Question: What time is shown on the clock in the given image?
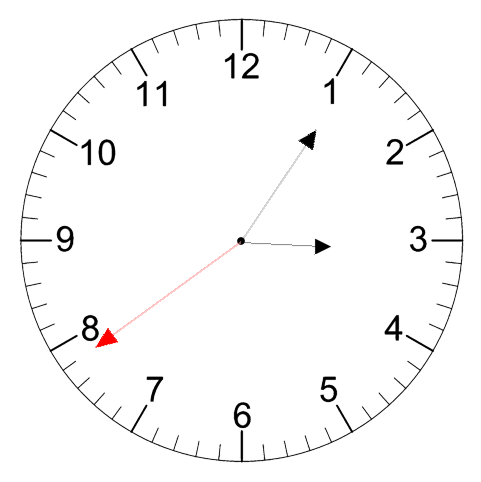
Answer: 03:05:39